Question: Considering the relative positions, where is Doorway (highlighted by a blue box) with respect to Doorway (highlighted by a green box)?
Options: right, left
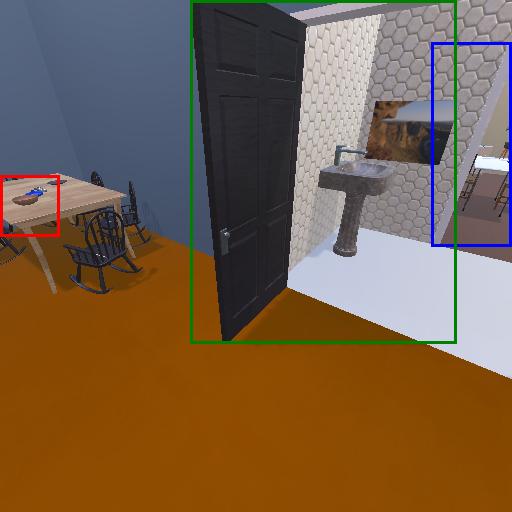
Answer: right